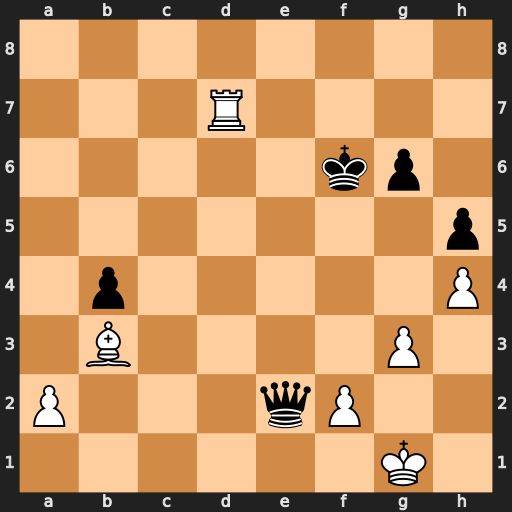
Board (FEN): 8/3R4/5kp1/7p/1p5P/1B4P1/P3qP2/6K1
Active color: w
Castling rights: -
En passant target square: -
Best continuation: Rf7+ Ke5 Re7+ Kd4 Rxe2